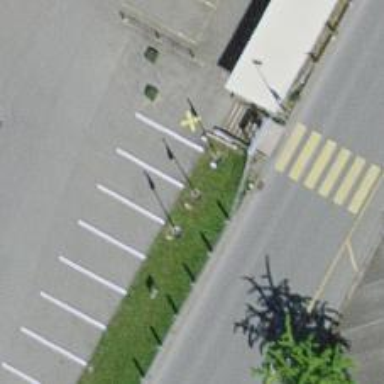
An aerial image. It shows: Flagpole structure.